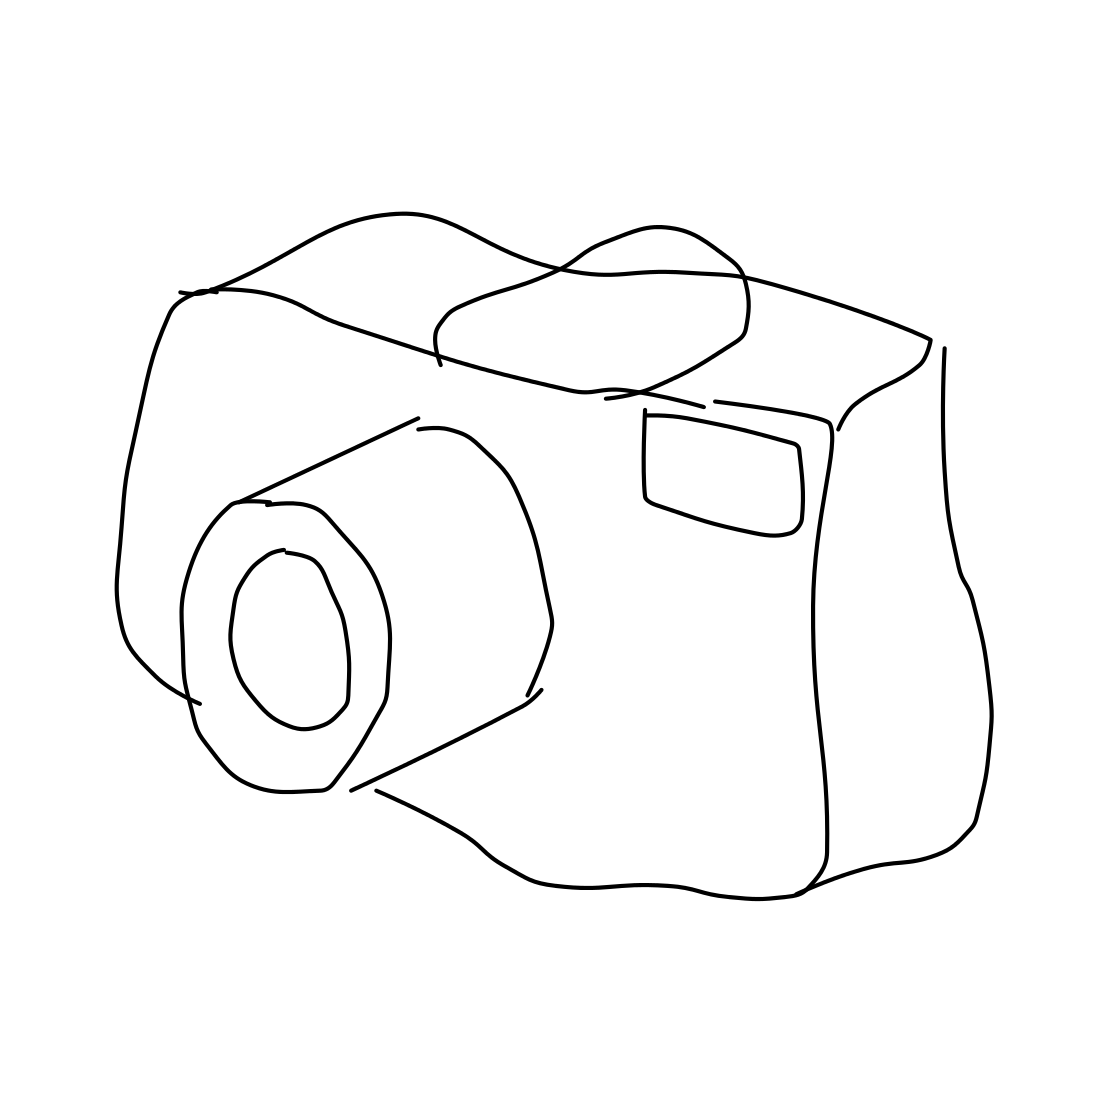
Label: camera